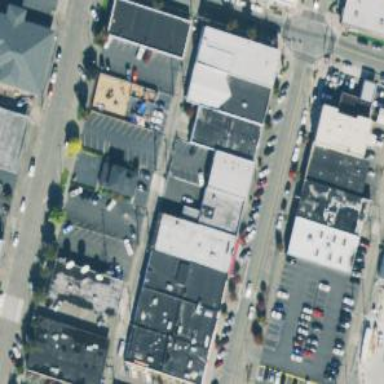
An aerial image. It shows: Alley classified as service road.